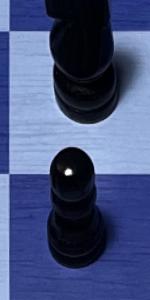
Label: Pawn_Black